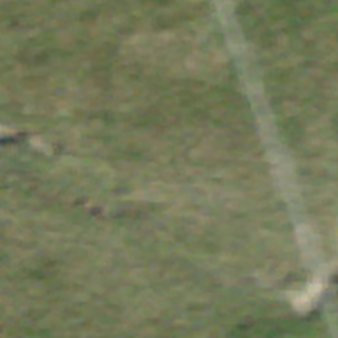
Label: other